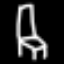
Label: chair